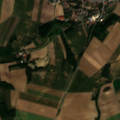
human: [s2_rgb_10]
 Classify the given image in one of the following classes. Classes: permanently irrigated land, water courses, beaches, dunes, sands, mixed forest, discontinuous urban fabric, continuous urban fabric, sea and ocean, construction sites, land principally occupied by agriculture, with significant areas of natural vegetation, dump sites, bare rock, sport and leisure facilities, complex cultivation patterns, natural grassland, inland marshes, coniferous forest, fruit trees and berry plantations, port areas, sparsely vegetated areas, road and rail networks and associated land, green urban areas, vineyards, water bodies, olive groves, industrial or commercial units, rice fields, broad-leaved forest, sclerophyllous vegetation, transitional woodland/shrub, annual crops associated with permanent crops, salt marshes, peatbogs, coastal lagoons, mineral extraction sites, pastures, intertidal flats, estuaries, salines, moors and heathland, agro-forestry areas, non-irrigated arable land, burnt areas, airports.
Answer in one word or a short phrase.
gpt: discontinuous urban fabric, non-irrigated arable land, land principally occupied by agriculture, with significant areas of natural vegetation